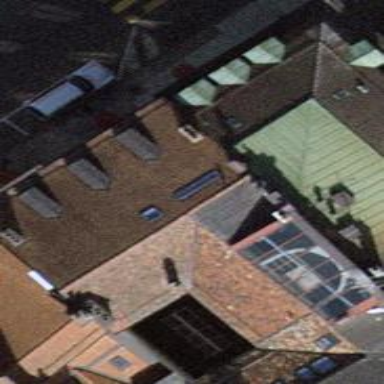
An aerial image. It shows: Restaurant.